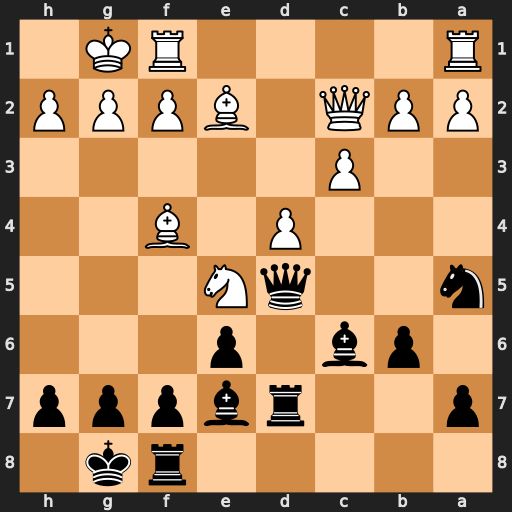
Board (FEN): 5rk1/p2rbppp/1pb1p3/n2qN3/3P1B2/2P5/PPQ1BPPP/R4RK1
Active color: b
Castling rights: -
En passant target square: -
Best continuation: Qxg2#